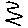
Label: zigzag